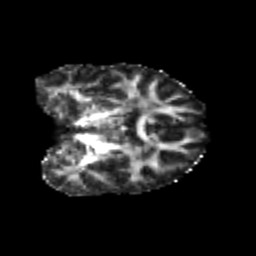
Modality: FA
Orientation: coronal
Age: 23
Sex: female
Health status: healthy
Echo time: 0.074 s